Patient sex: F
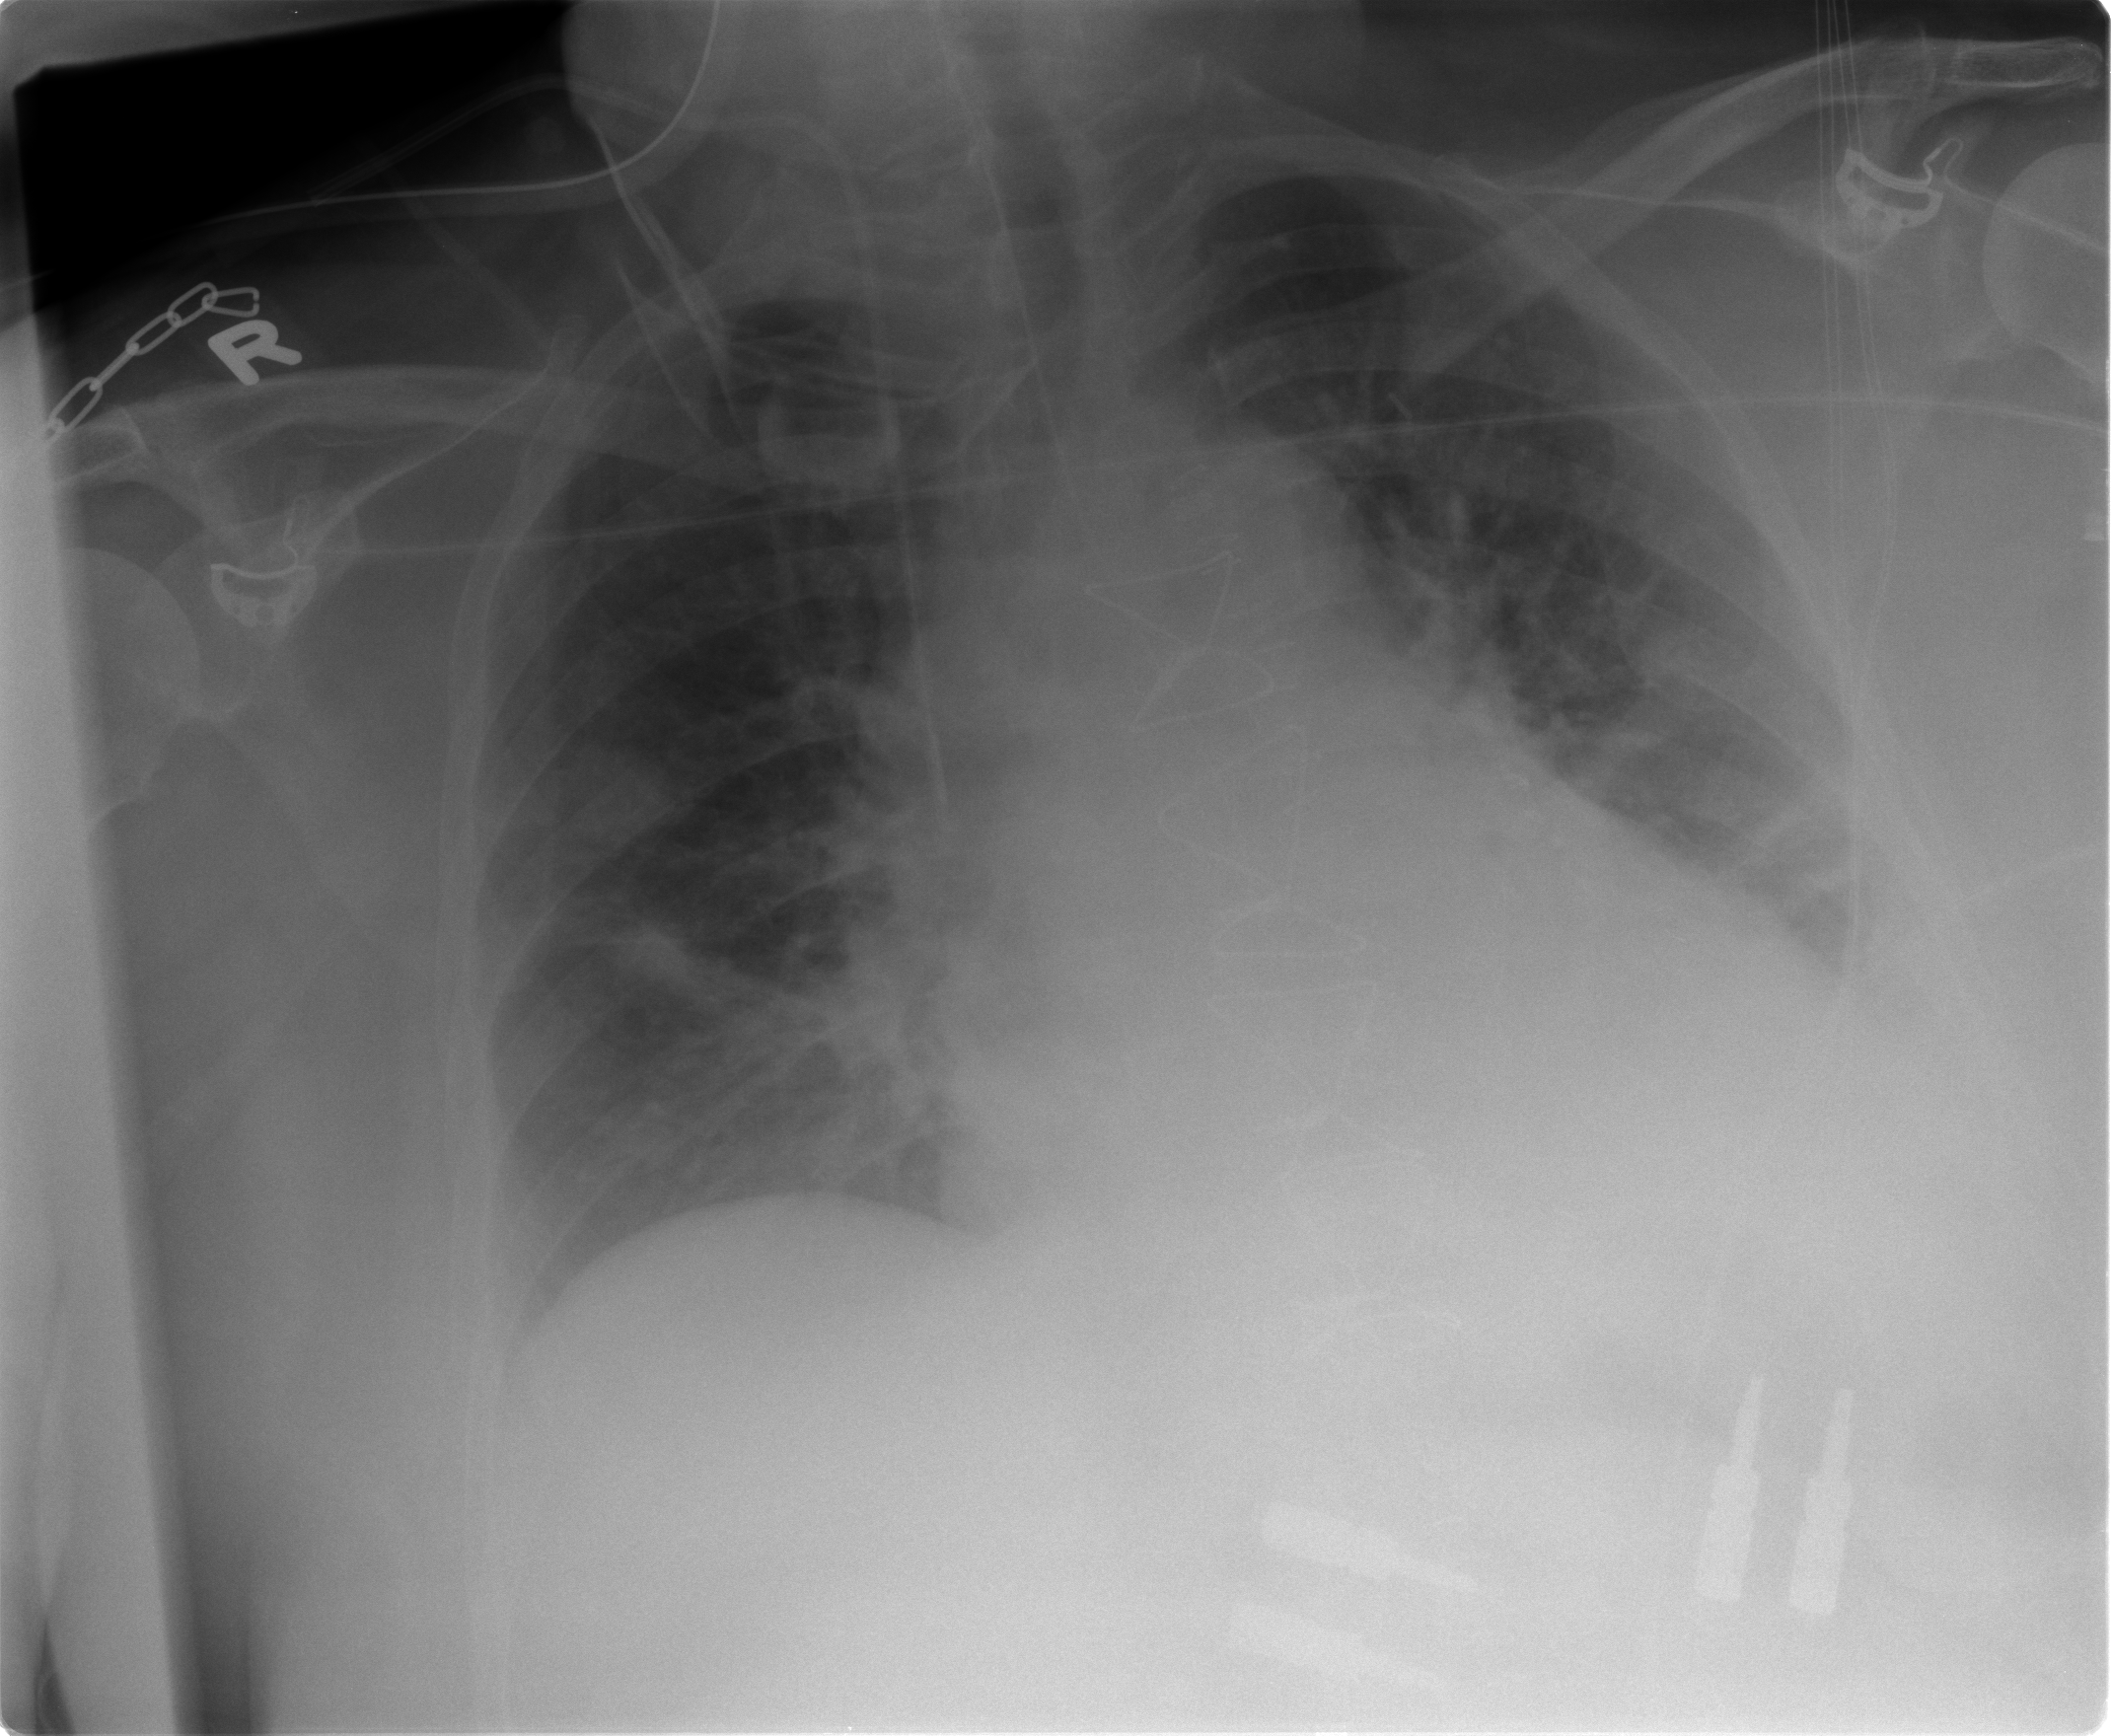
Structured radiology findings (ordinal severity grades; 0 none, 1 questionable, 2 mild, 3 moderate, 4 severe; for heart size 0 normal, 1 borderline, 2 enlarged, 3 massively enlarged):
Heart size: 2
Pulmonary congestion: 2
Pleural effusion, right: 1
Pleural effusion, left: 2
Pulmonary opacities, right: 2
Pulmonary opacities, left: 2
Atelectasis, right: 2
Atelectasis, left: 2